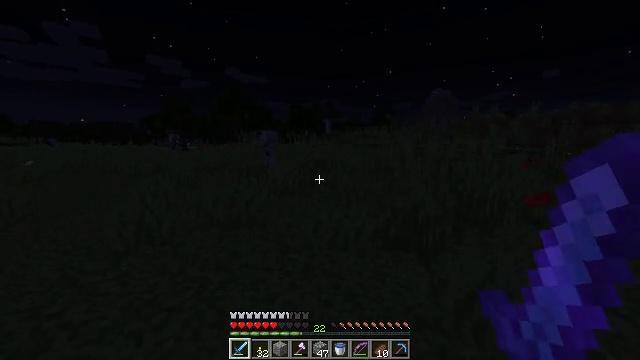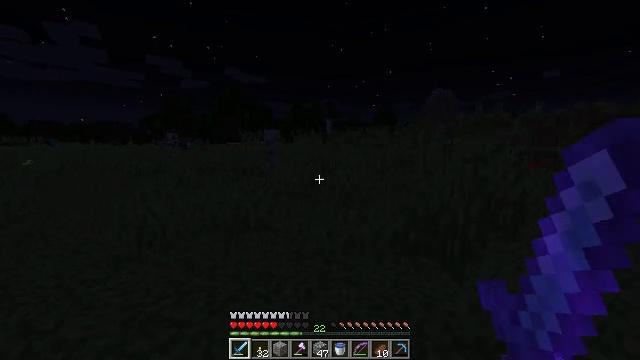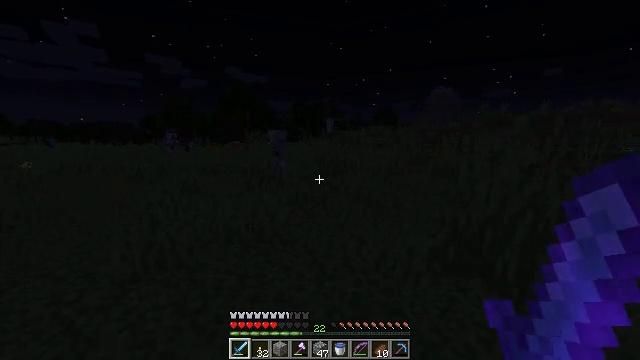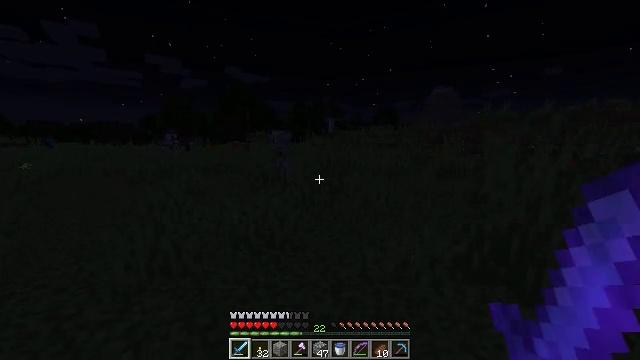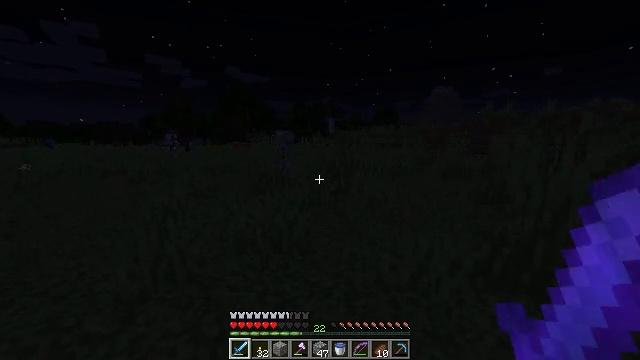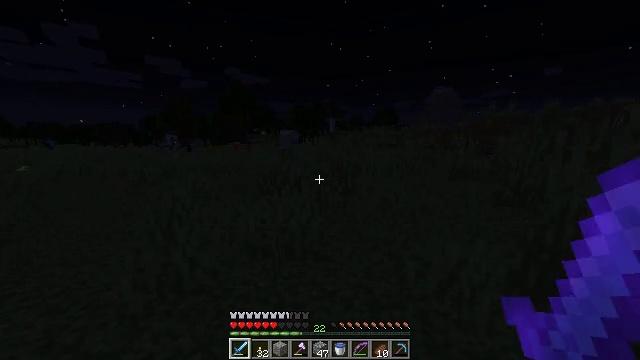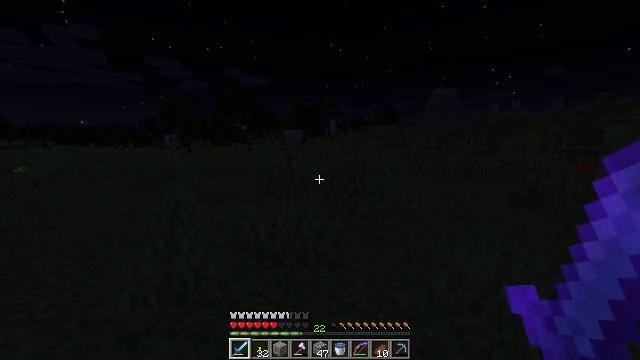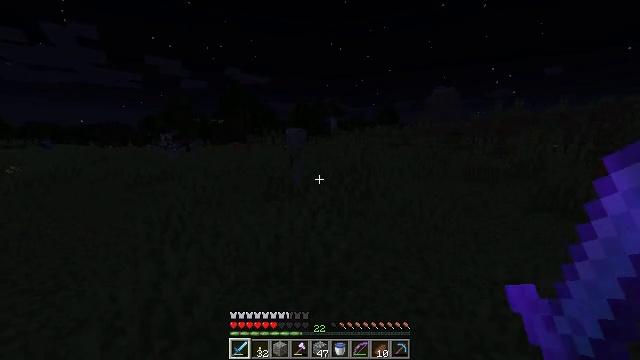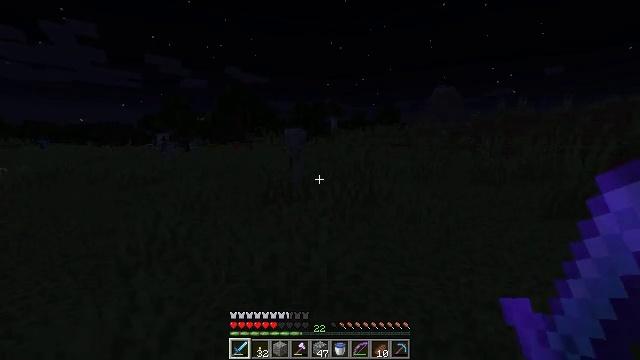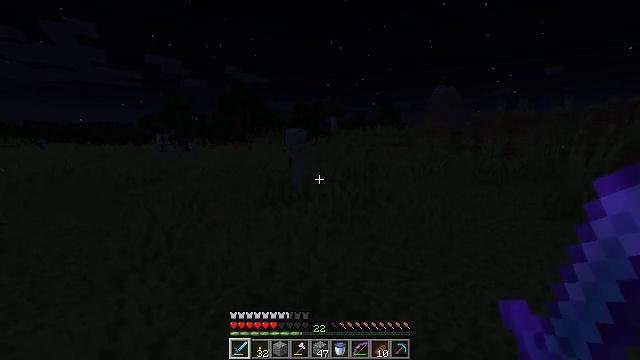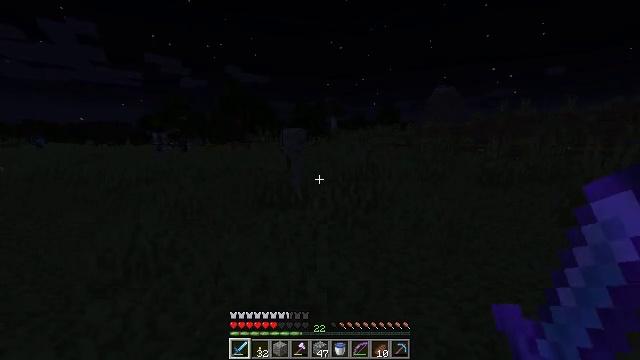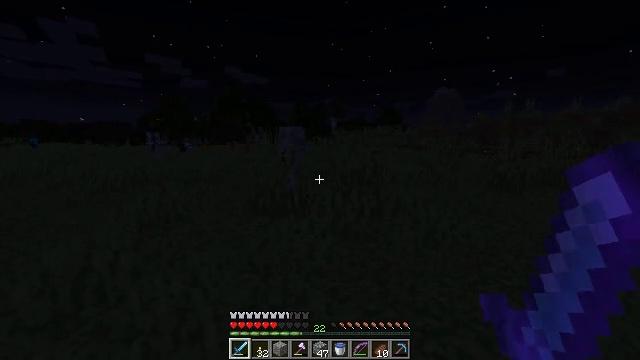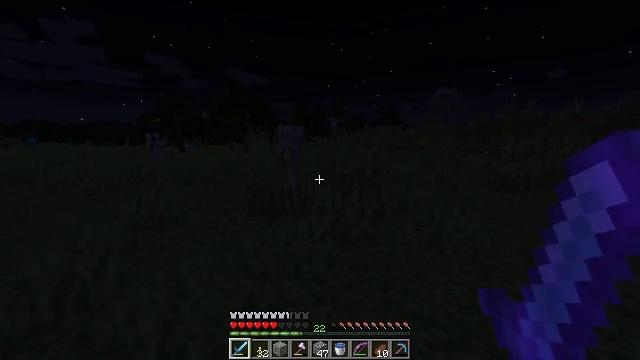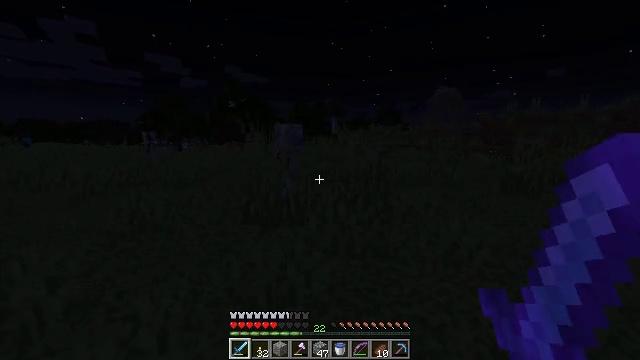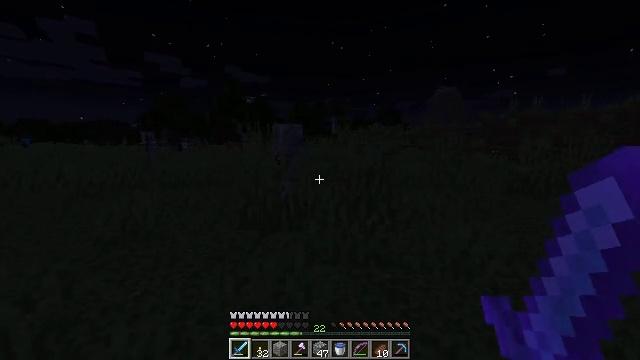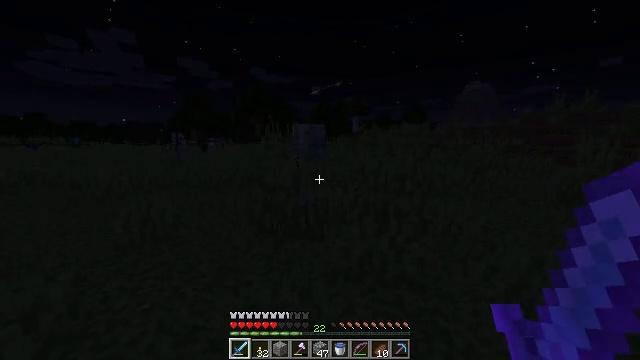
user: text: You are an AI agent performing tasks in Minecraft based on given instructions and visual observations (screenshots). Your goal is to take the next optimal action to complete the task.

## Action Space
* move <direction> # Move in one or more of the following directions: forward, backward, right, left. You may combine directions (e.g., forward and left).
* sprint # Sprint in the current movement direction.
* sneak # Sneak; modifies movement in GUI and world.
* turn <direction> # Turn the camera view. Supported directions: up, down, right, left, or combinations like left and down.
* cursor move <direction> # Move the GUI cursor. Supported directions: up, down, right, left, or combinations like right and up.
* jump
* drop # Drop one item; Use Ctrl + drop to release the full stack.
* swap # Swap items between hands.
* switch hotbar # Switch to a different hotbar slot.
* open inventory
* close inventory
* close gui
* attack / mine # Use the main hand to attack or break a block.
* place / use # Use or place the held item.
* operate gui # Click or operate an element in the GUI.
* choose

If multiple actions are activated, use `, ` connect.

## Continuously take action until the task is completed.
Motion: motion action
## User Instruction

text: Mine tall grass from the ground.
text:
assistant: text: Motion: move forward and move left
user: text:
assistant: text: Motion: move forward and move left
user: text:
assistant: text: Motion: move forward and move left
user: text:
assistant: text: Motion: move forward and move left
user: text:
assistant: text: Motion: move forward and move left
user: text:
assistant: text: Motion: move forward
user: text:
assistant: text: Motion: move forward
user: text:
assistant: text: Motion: move forward
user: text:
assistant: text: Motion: move forward
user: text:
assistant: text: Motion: move forward
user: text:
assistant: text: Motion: move forward
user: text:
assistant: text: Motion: move forward
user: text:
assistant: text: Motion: move forward
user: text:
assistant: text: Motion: move forward
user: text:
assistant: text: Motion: move forward, turn left
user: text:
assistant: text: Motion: move forward, turn left
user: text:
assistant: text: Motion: move forward
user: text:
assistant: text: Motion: move forward
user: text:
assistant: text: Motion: move forward
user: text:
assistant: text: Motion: move forward
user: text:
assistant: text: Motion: move forward
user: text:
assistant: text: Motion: move forward, turn right
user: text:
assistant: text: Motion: move forward, turn right
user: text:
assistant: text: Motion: move forward, turn up
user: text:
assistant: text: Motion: move forward, turn left and up
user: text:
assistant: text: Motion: move forward, attack / mine
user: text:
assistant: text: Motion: attack / mine
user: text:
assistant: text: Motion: attack / mine
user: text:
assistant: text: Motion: turn left
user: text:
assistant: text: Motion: no_op